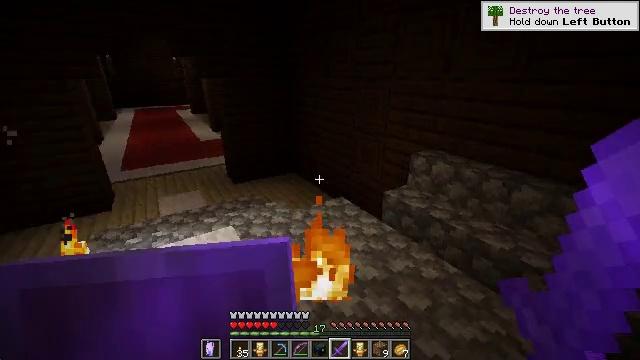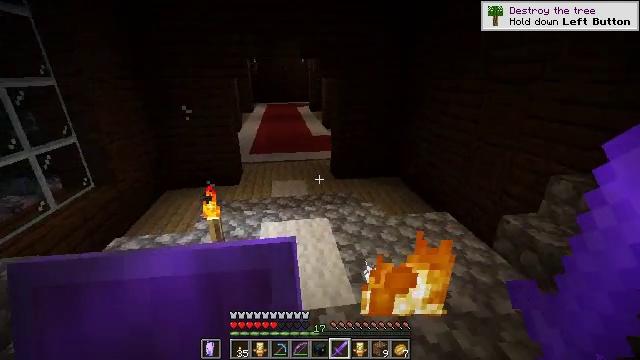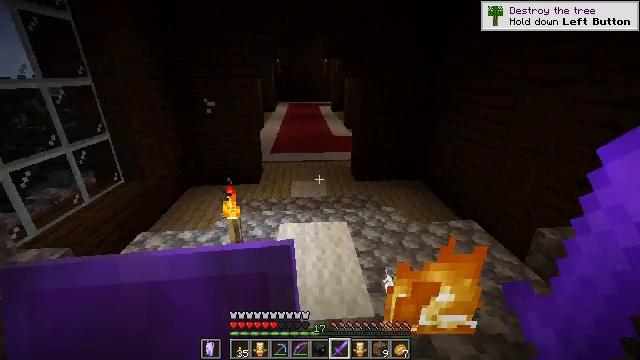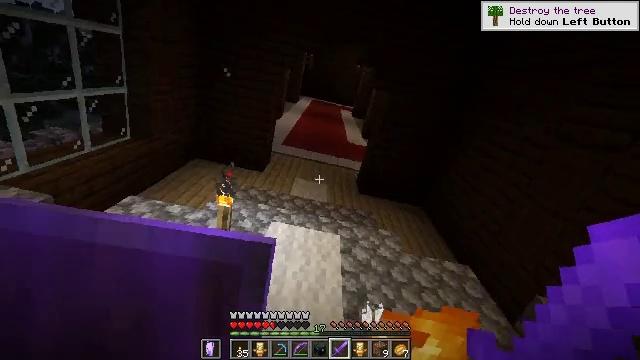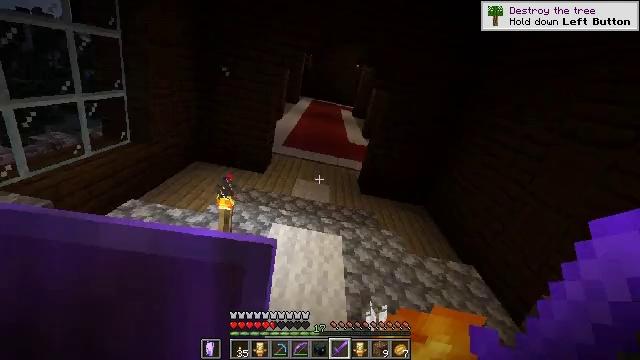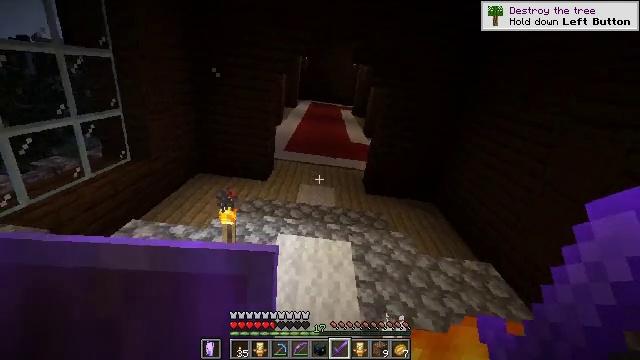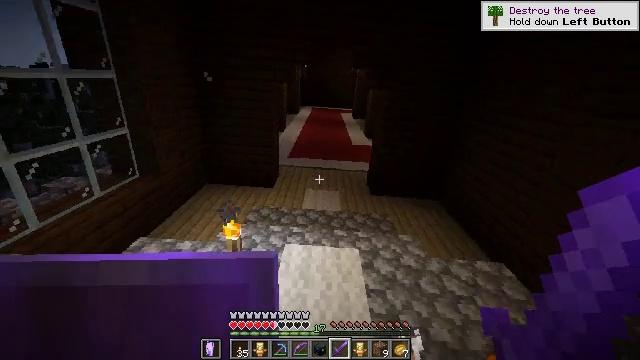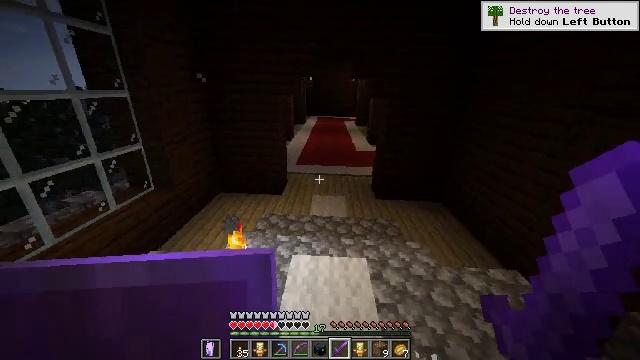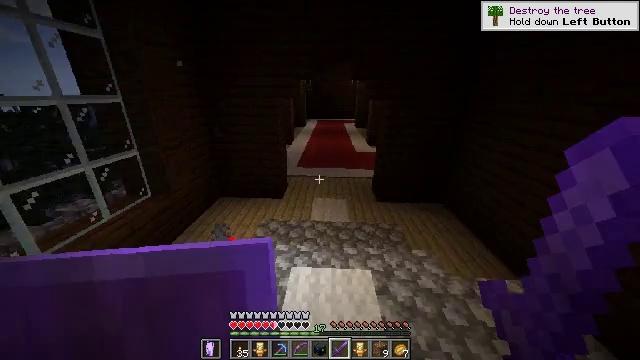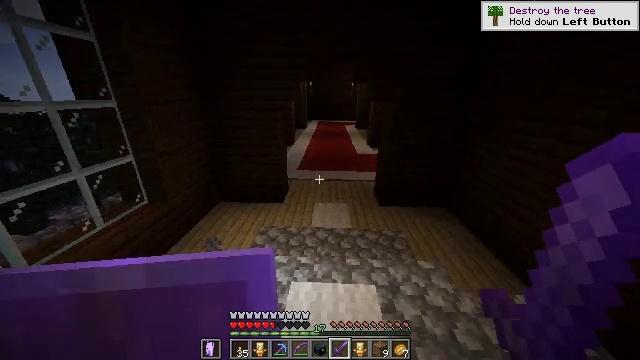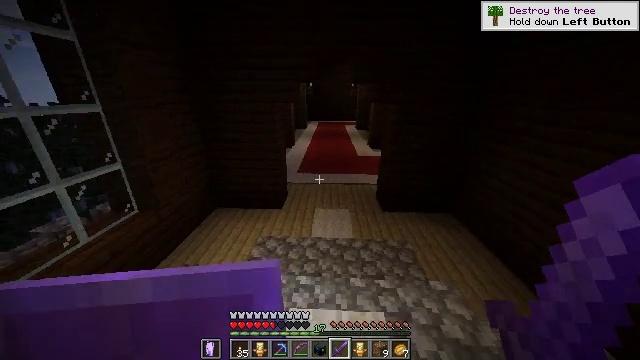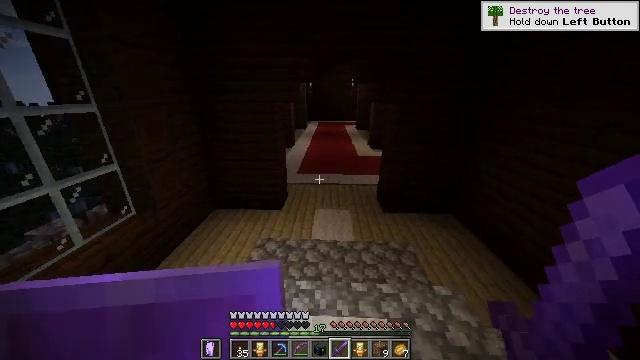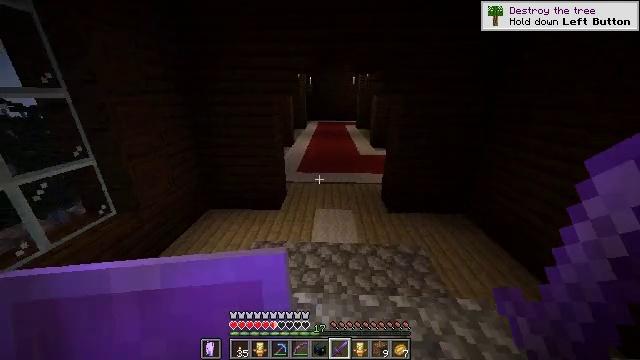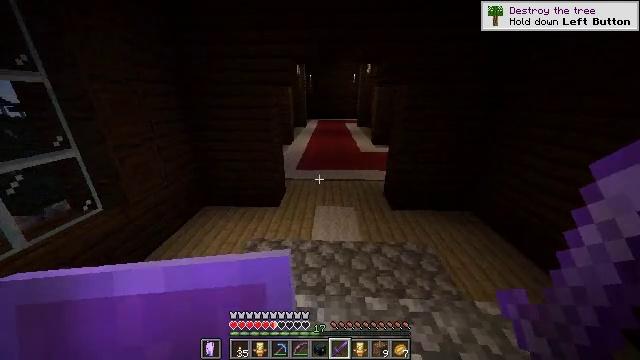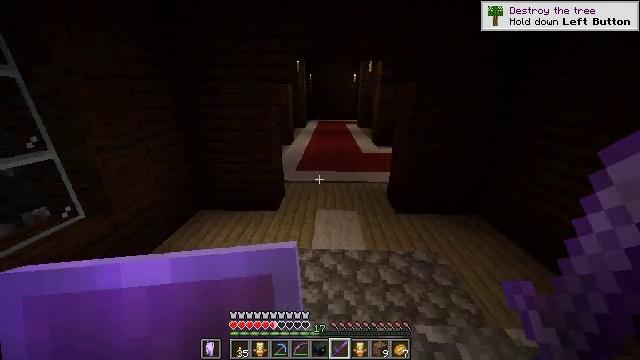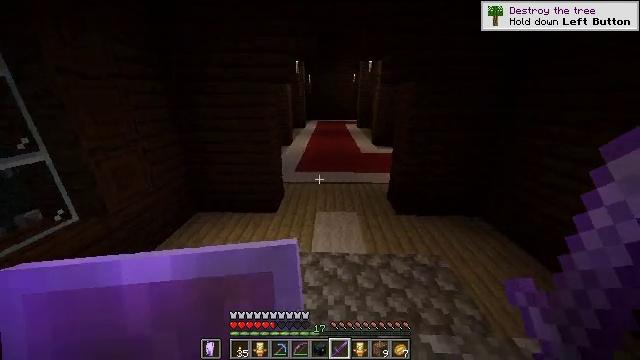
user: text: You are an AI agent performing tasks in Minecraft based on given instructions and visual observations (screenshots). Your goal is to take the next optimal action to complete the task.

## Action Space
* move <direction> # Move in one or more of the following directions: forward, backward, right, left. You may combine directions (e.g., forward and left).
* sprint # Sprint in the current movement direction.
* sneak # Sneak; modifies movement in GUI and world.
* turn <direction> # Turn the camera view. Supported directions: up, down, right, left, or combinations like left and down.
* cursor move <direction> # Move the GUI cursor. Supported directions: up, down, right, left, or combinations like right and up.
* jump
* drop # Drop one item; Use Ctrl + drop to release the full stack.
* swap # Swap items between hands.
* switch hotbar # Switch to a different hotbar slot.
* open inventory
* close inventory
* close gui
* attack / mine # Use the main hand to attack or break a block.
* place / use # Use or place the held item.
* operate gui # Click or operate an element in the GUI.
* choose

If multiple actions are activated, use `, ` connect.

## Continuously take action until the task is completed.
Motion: motion action
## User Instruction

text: Destroy the summoned mob.
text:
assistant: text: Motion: turn left
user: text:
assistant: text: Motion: move forward, turn left
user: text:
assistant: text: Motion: move forward, turn left
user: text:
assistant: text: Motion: no_op
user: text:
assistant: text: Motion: move forward, turn left
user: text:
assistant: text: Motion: move forward, turn left
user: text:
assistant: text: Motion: move forward, turn left
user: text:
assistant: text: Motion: move forward
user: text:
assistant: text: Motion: move forward
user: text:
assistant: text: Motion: move forward
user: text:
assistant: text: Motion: move forward
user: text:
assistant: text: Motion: move forward
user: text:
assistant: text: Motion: move forward
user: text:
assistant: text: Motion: move forward
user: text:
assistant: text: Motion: move forward
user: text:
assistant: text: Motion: move forward and move left, turn right and up
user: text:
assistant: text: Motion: move left, turn right and up
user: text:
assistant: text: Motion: move left, turn right and up
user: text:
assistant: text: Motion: move left, turn right and up
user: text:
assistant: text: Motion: move left, turn right and up
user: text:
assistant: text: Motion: move left
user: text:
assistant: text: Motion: move back and move left
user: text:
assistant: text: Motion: move back and move left
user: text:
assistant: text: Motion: move back and move left
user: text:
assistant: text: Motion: move back and move left
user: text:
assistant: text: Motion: move back and move left, turn right
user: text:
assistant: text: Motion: move left, turn right
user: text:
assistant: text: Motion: turn right
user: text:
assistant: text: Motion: turn right
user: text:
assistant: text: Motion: turn right and up